Question: Here is an AJAX call to the controller:
'''
$.ajax({
type: "GET",
url: '@Url.Action("getChat", "Chat")',
success: function (data) {
alert(data);
$("#data").html(data);
},
error:{
}
});
'''
In the controller code, I have a database query which returns multiple rows.
I want to return that variable back to JSON and print each row separately in AJAX and write that data in HTML.
Here is my Controller code
'''
public ActionResult getChat()
{
var p = (from v in DB.chats where v.chatuserID == id select new { v.status, v.message }).ToList();
return Content(p.ToString());
}
'''
The query is returning data. I am attaching an image that shows the variables content.

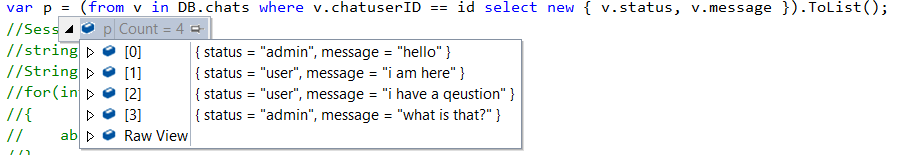
Answer: '''
public JsonResult getChat()
{
var p = (from v in DB.chats
where v.chatuserID == id select new { v.status,
v.message
}).ToList();
return json(p,JsonRequestBehavior.AllowGet);
}
'''
Now you can loop through the list in you ajax success callback function : here is stuff.
'''
$.ajax({
type: "GET",
url: '@Url.Action("getChat", "Chat")',
success: function (data) {
$.each(data,function(){
console.log("Status "+ data.status +" "+"Message"+ data.message);
});
},
error:{
}
});
'''